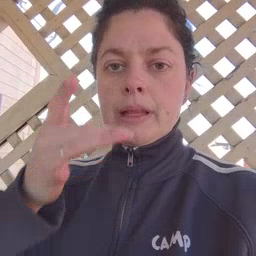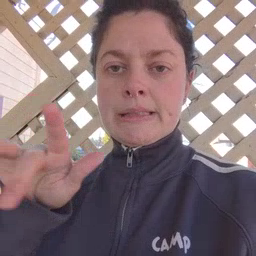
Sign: empty